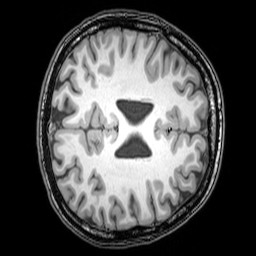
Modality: T1w
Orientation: axial
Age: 23
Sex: female
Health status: healthy
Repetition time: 0.081 s
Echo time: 0.037 s